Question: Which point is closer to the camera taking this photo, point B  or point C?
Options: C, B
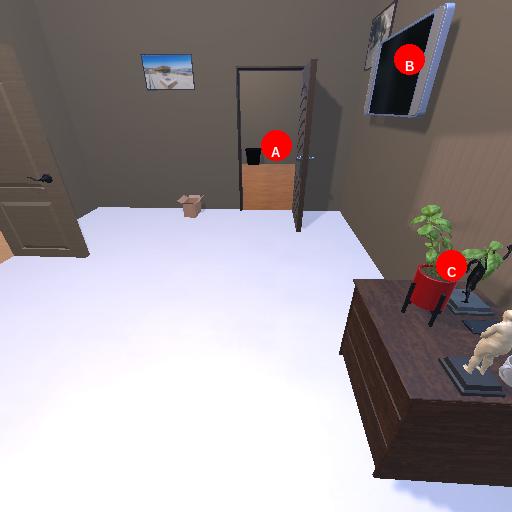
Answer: C